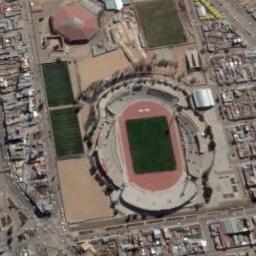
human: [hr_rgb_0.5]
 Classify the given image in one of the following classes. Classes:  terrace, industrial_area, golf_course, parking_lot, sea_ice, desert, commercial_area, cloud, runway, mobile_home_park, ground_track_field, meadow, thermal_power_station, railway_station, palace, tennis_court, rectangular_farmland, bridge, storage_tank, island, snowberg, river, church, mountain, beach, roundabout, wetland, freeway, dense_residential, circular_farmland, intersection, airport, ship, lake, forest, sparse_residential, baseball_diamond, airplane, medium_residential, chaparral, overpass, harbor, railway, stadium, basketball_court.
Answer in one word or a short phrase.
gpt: stadium